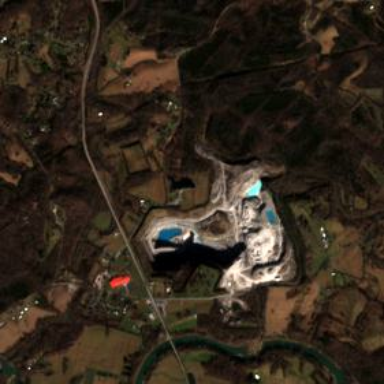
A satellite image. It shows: Quarry that is man-made.